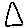
Label: triangle